Question: I was making a little test html/php form. Everything is fine here... but the radio buttons are acting strange. Here is the code and below will be a screenshot of the weird behaviour:
The HTML
'''
<!DOCTYPE html>
<html>
<head>
</head>
<body>
<h1>Differend sided dice</h1>
<form action="dice.php" method="post">
<input type="radio" value="4" name="4side" checked />4 side<br />
<input type="radio" value="10"name="10side" />10 side<br />
<input type="radio" value="20"name="20side" />20 side<br />
<input type="submit" >
</form>
</body>
</html>
'''
The PHP
'''
<html><head></head>
<body>
<?
function rollOut($dice) {
$out = <<<HERE
<p>You rolled <span style="color:red"> $dice </span> of the diec</p>
HERE;
return $out;
}
function diceSide() {
$dicetype = rand(1, 10); /* default */
if ( isset($_POST["4side"] ) ) {
$dicetype = rand(1, $_POST["4side"] );
print rollOut($dicetype);
}
else if ( isset($_POST["10side"]) ) {
$dicetype = rand(1, $_POST["10side"] );
print rollOut($dicetype);
}
else if ( isset($_POST["20side"]) ) {
$dicetype = rand(1, $_POST["20side"]);
print rollOut($dicetype);
}
else {
$dicetype = rand(1, 20);
rollOut($dicetype);
}
}
/* init main */
diceSide();
?>
</body>
</html>
'''
And the weird thing I'll attach to a screenshot:

All buttons act like checkboxes??? Any info?
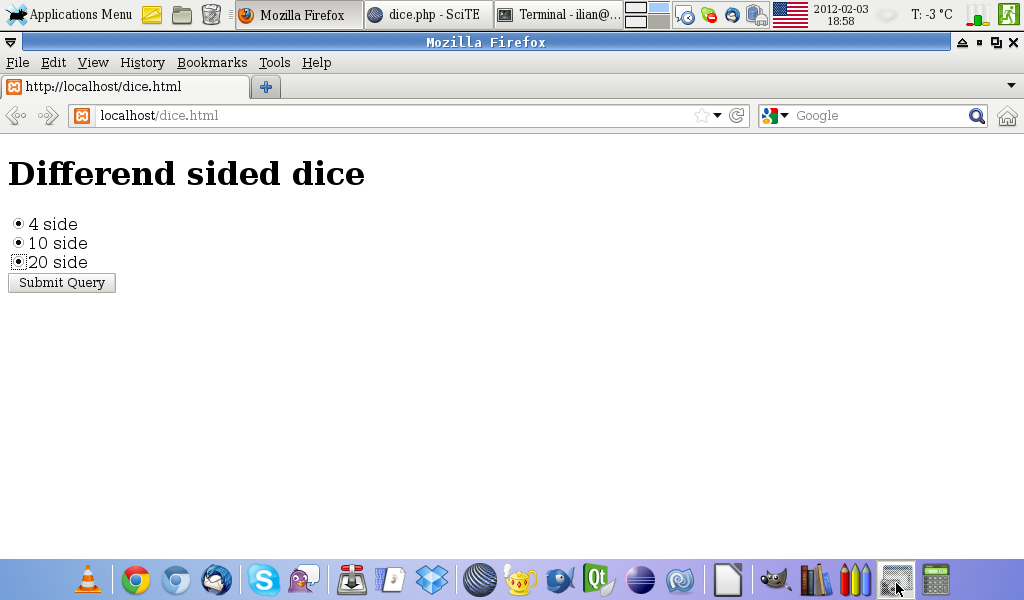
Answer: you have to set the same name for all '<input type='radio'>' for them to act as expected
HTML code:
'''
<!DOCTYPE html>
<html>
<head>
</head>
<body>
<h1>Differend sided dice</h1>
<form action="dice.php" method="post">
<input type="radio" value="4" name="selectMe" checked />4 side<br />
<input type="radio" value="10"name="selectMe" />10 side<br />
<input type="radio" value="20"name="selectMe" />20 side<br />
<input type="submit" >
</form>
</body>
</html>
'''
PHP code (i took the freedom of simplifying it a bit --should do the same thing as before, just less code):
'''
<html><head></head>
<body>
<?
function rollOut($dice) {
$out = '<p>You rolled <span style="color:red"> '.$dice .'</span> of the diec</p>';
return $out;
}
function diceSide() {
$dicetype = rand(1, 10); /* default */
if ( isset($_POST["selectMe"] ) ) {
$dicetype = rand(1, $_POST["selectMe"]);
}
print rollOut($dicetype);
}
/* init main */
diceSide();
?>
</body>
</html>
'''